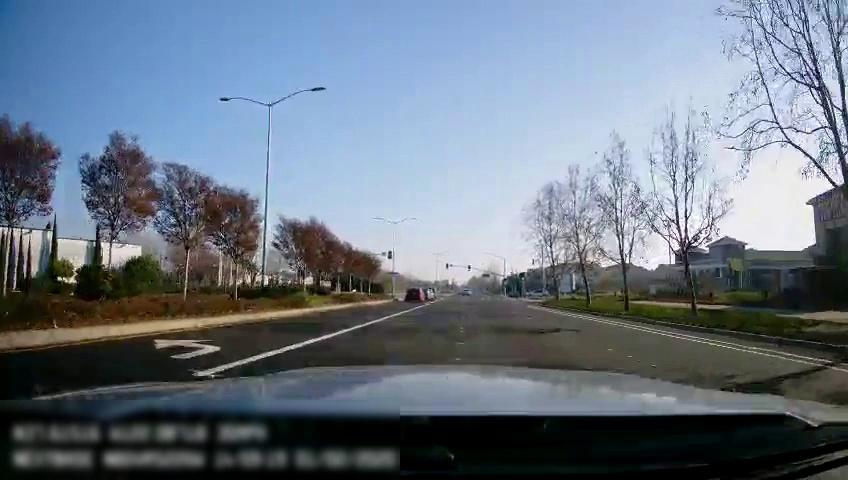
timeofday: Day
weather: Sunny
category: Drivable Space
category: Vehicles | SUV
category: Vehicles | Car
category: Vehicles | Car
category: Lanes | Alternate Lane
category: Lanes | Current Lane
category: Lanes | Current Lane
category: Lanes | Current Lane
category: Lanes | Alternate Lane